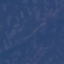
Land use / land cover: HerbaceousVegetation